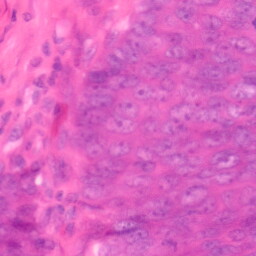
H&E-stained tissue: Colon